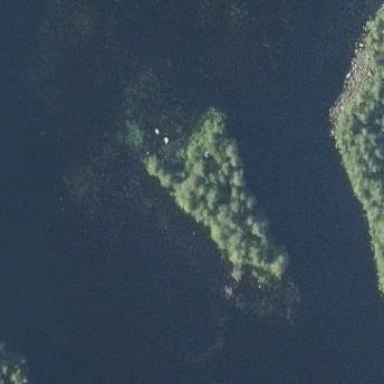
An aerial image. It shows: Islet surrounded by forest.